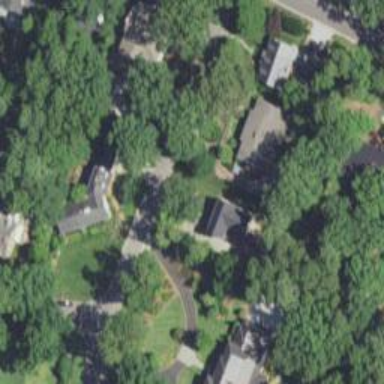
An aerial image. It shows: Driveway.